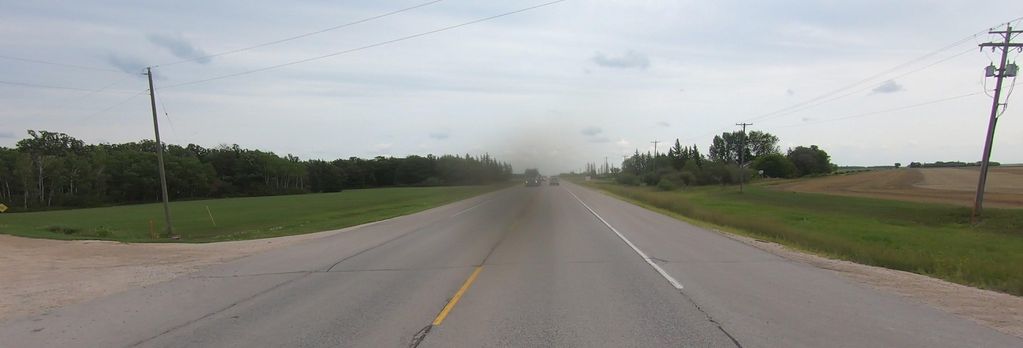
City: winnipeg